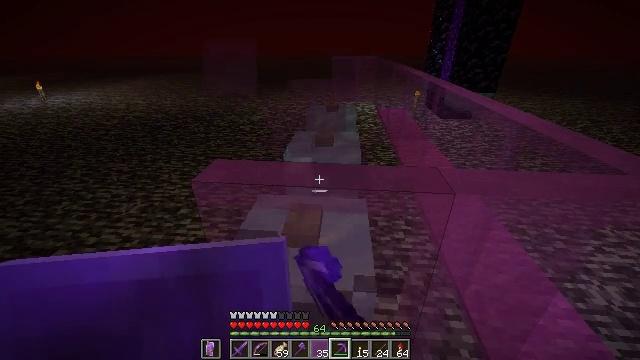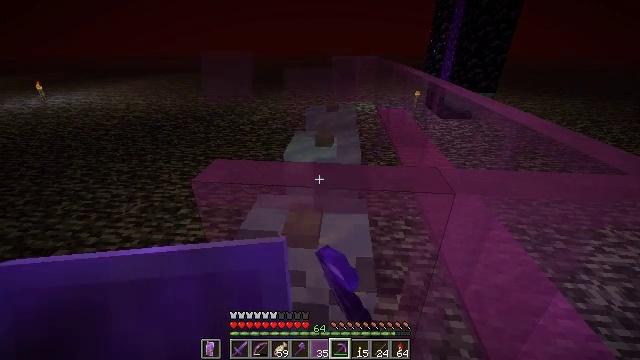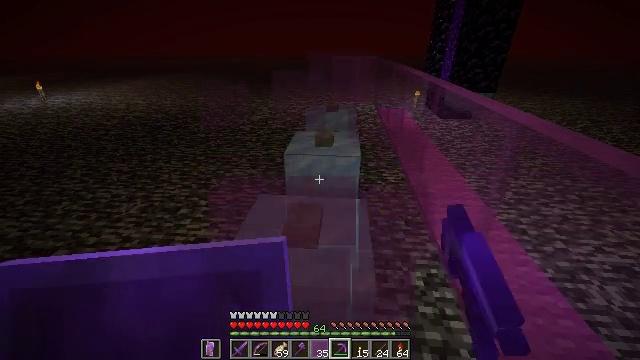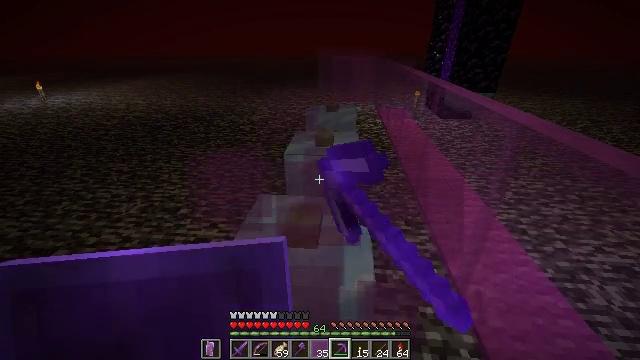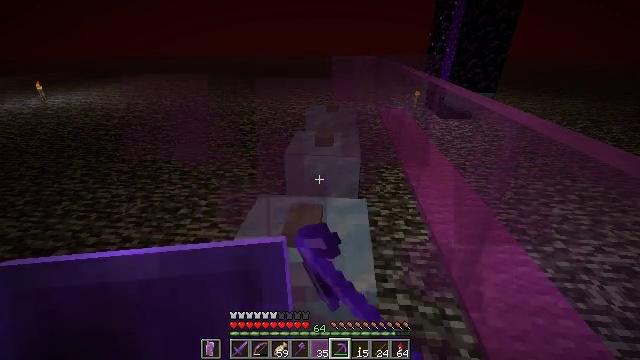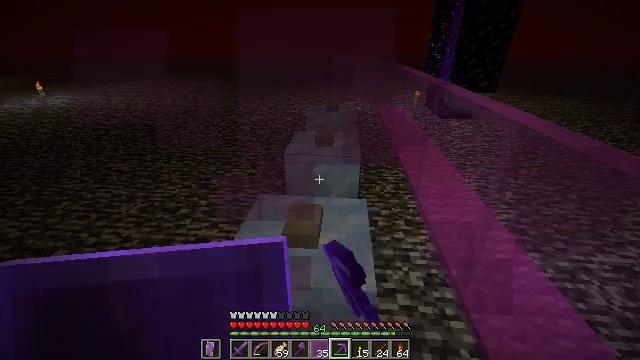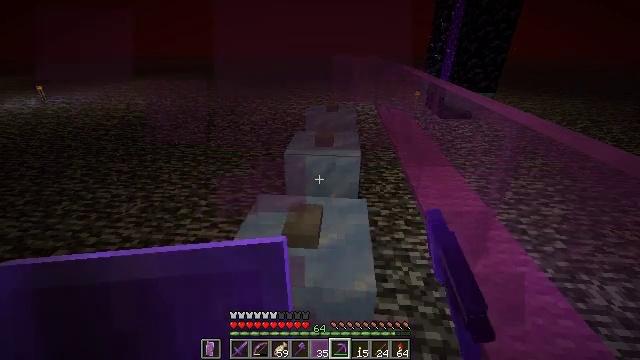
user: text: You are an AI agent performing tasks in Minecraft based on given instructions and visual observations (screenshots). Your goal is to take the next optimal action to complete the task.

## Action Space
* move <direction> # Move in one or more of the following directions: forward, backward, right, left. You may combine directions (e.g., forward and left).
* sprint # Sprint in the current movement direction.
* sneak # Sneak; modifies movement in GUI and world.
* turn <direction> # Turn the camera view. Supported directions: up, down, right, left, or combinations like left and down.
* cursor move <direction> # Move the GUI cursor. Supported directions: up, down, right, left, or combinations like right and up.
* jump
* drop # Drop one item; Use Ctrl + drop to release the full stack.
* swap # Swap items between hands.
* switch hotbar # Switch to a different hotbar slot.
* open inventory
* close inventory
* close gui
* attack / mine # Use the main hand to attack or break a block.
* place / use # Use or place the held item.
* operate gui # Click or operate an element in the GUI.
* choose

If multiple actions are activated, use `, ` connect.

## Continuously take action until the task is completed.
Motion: motion action
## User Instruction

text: Destroy the magenta stained glass pane.
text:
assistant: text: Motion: sneak, attack / mine
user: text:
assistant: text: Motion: sneak, attack / mine
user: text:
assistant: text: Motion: sneak, attack / mine
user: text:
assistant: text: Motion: sneak, attack / mine
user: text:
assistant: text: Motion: sneak, attack / mine
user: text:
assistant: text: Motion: sneak, attack / mine
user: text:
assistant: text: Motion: sneak, attack / mine